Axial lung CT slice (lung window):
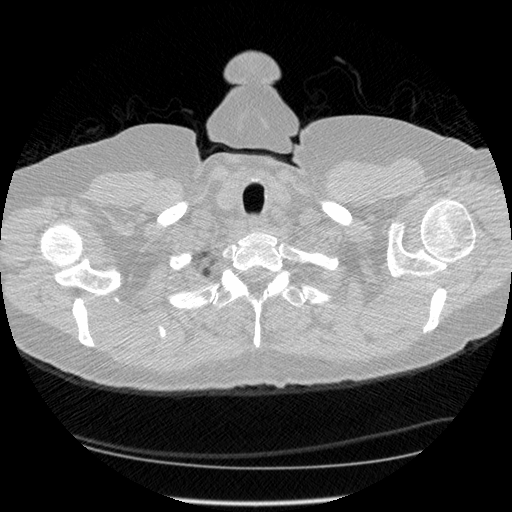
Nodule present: no